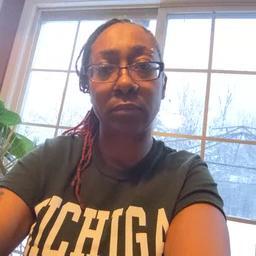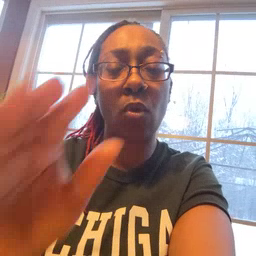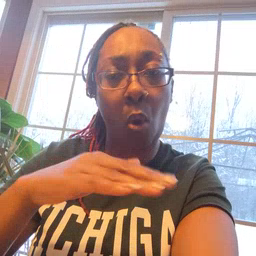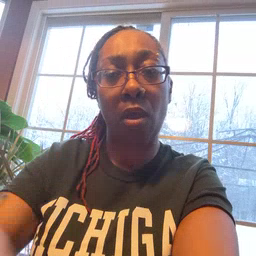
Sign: on